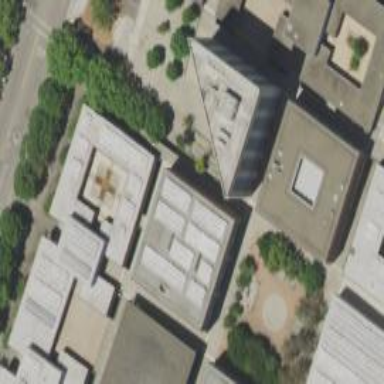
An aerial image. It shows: Theater building.